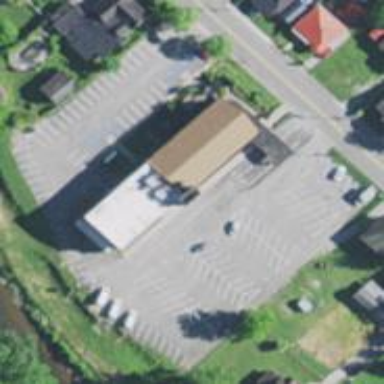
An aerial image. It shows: Parking area.